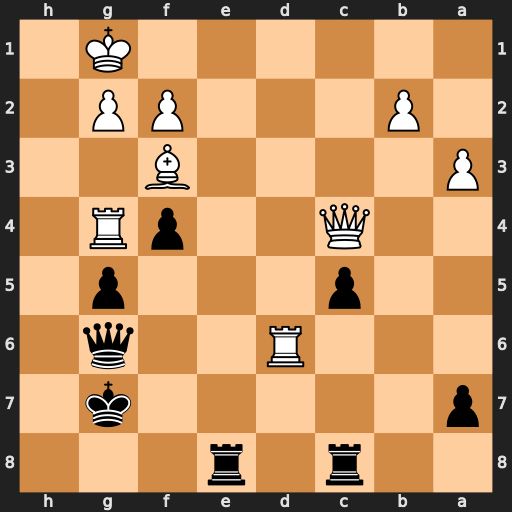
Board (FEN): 2r1r3/p5k1/3R2q1/2p3p1/2Q2pR1/P4B2/1P3PP1/6K1
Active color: b
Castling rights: -
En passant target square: -
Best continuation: Re1+ Qf1 Rxf1+ Kxf1 Qxd6